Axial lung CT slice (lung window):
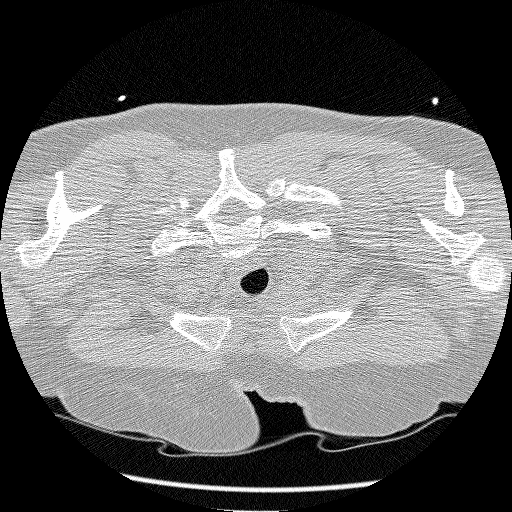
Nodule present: no